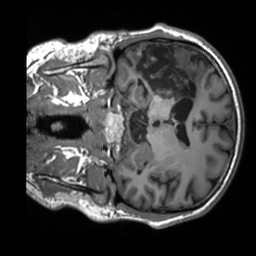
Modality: T1w
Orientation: coronal
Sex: male
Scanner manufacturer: siemens
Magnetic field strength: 3 T
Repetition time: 2.3 s
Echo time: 0.00226 s